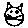
Label: cat